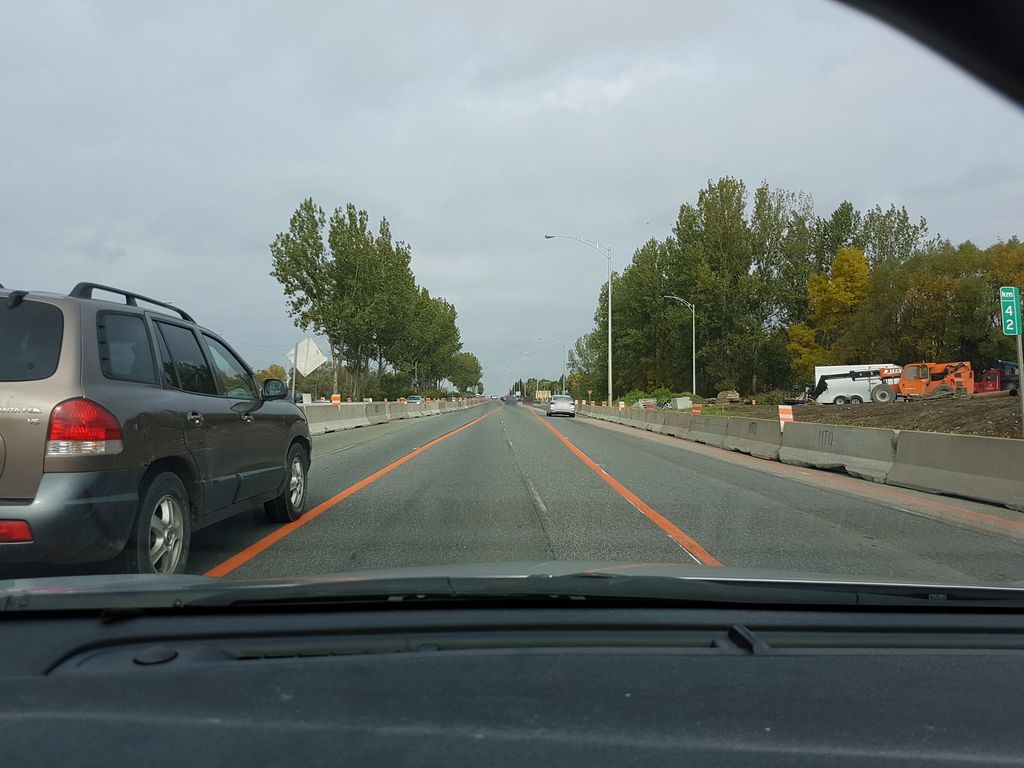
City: quebec_city